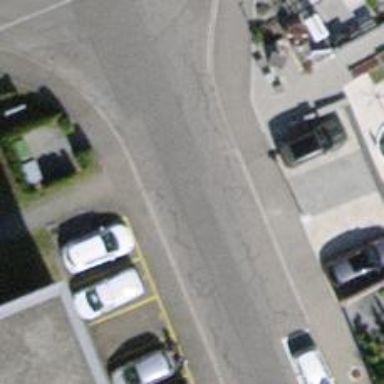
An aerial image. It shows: Residential road with asphalt surface. There are sidewalks on both sides of the road.